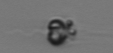
Label: Apedinella